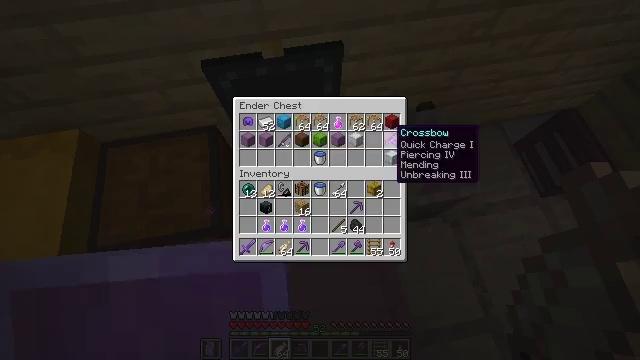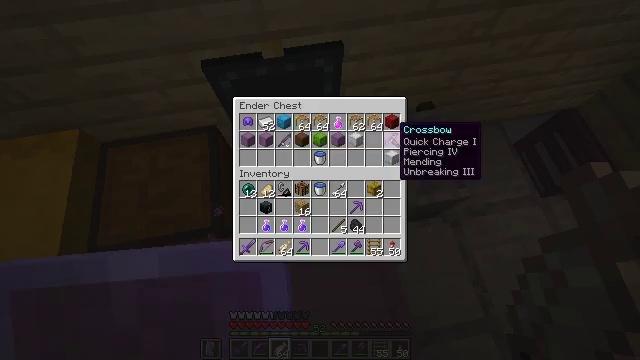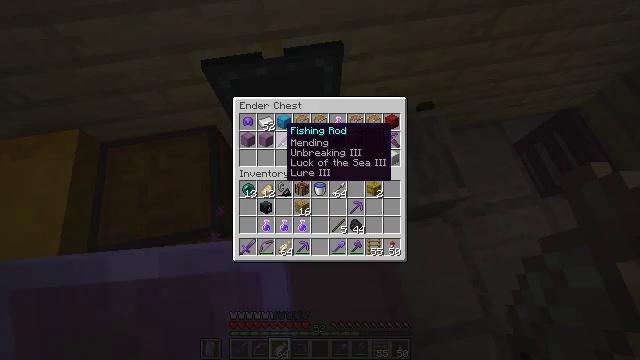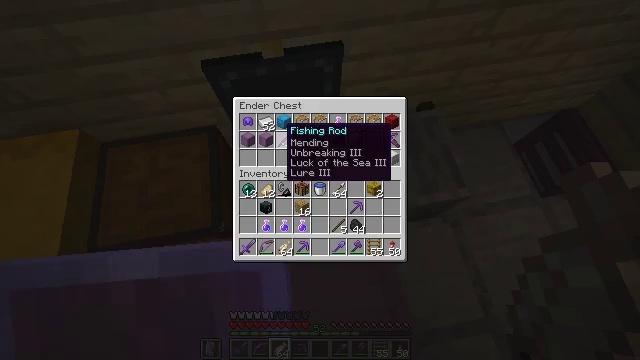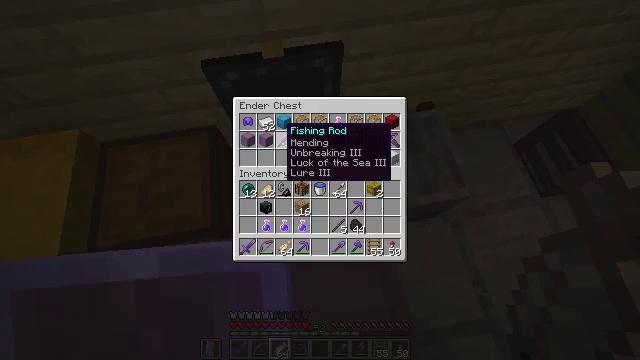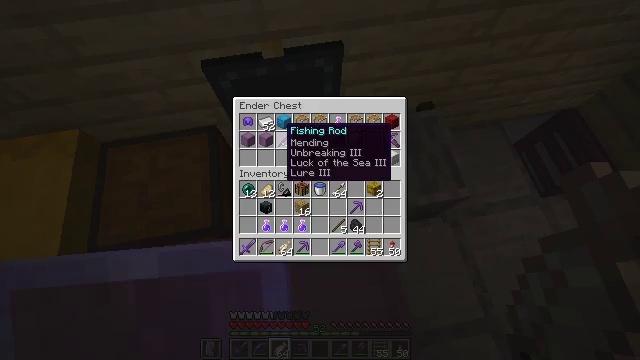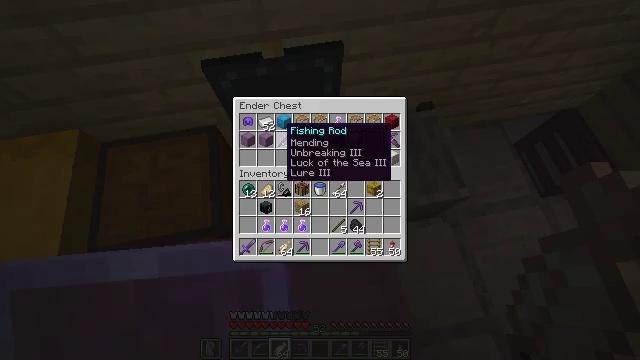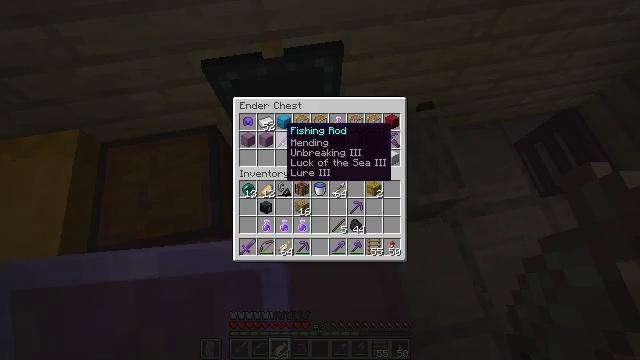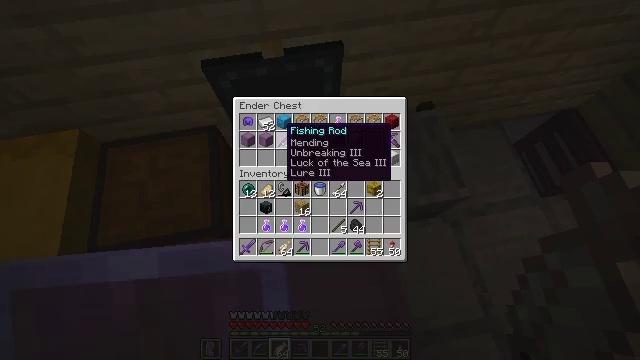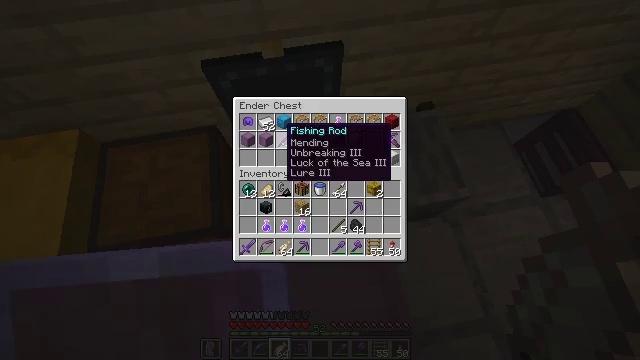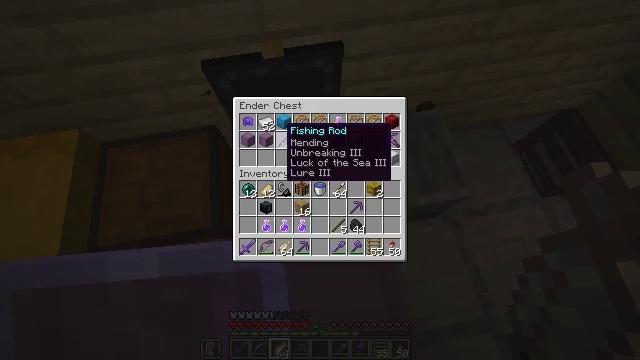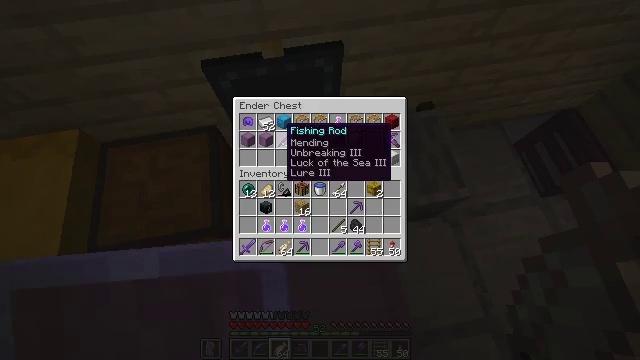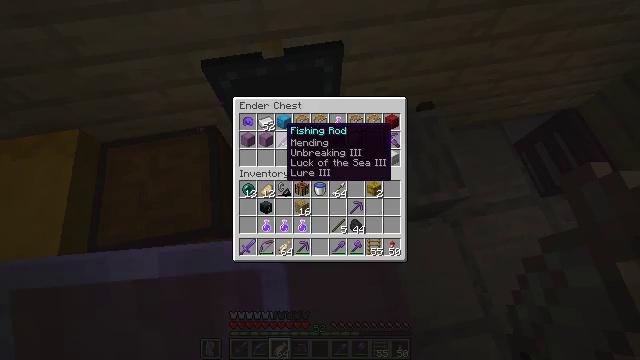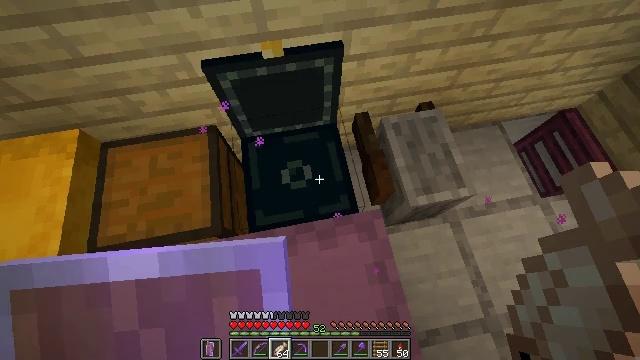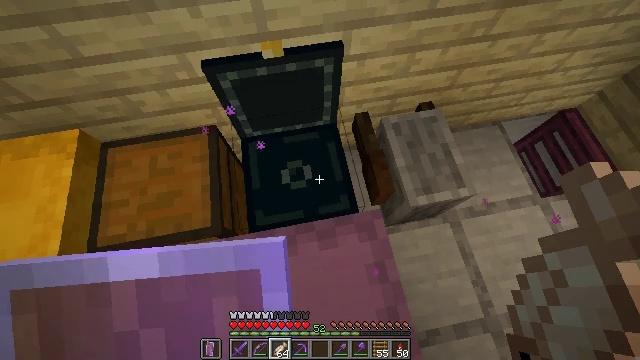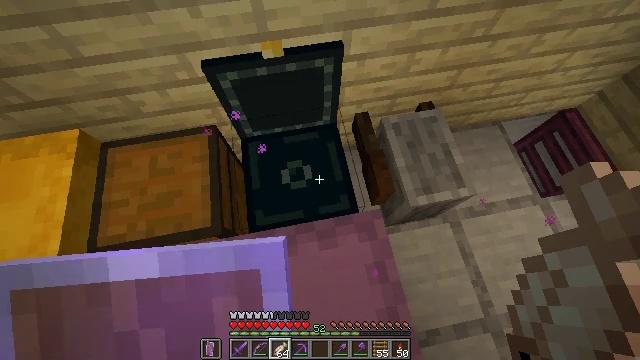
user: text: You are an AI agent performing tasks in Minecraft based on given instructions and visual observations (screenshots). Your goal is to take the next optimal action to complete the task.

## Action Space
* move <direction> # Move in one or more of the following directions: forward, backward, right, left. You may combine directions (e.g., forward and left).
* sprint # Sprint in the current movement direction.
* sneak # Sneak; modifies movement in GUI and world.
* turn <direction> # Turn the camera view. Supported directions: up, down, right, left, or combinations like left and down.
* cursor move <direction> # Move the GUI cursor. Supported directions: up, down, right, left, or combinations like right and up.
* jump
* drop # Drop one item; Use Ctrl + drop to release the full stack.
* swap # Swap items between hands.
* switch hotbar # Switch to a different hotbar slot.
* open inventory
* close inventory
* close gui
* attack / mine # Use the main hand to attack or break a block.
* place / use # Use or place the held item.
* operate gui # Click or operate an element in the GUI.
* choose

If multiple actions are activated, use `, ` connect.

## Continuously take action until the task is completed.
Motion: motion action
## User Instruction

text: Reuse the magenta shulker box by mining it.
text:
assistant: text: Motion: no_op
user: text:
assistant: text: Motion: turn left
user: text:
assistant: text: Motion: no_op
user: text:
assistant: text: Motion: no_op
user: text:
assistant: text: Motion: no_op
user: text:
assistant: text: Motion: no_op
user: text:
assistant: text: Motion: no_op
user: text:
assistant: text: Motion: no_op
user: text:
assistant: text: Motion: no_op
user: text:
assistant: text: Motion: no_op
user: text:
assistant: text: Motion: no_op
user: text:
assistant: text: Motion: no_op
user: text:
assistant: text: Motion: no_op
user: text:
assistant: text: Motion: no_op
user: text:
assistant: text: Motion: no_op
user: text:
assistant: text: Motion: no_op
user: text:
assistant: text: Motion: no_op
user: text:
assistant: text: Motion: no_op
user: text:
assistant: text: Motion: turn left and down
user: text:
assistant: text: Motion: turn left and down
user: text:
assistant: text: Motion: turn left and up
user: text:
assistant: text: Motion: turn left and up
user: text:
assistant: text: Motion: no_op
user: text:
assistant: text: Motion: no_op
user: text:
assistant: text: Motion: no_op
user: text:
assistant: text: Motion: no_op
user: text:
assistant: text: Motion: no_op
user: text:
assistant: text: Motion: no_op
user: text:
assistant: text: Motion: no_op
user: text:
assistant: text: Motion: no_op